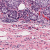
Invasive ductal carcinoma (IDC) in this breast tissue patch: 1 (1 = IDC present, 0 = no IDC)